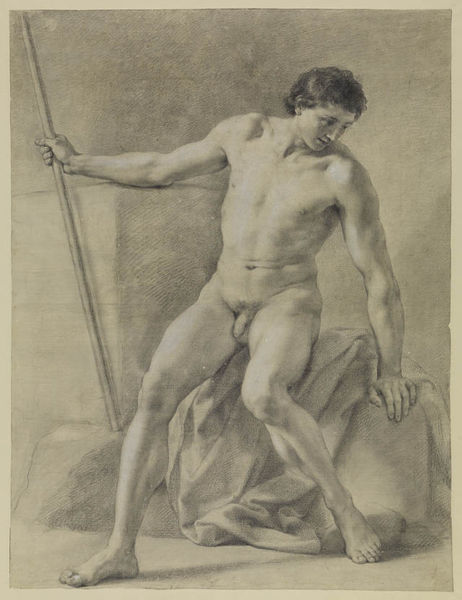
Titel: Sitzender männlicher Akt, fast frontal, Stab in der Rechten, niederblickend
Künstler: Anton Raphael Mengs
Standort: Karlsruhe
Institution: Staatliche Kunsthalle Karlsruhe
Schlagwörter: hands, men, arm, face, hair, nose, old, painting, portrait, sitting, wall, hand, man, naked, nude, rock, skin, ear, head, young, eyes, feet, male, stand, drawing, black and white, expression, mouth, realism, sketch, model, statue, drape, ancient, arms, neck, trunk, front, art, bent, study, balls, eye, legs, cloth, finger, fingers, chest, pool, figure, shoulders, act, stick, forehead, hold, staff, body, realistic, muscle, navel, penis, stomach, thighs, leg, pole, muscles, dick, spear, david, knees, holding, nacked, brows, belly, toes, throat, skinny, short hair, sports, muscular, elbows, turned, wrists, calves, ankles, nude male, painting\, no dress, nude art, shins